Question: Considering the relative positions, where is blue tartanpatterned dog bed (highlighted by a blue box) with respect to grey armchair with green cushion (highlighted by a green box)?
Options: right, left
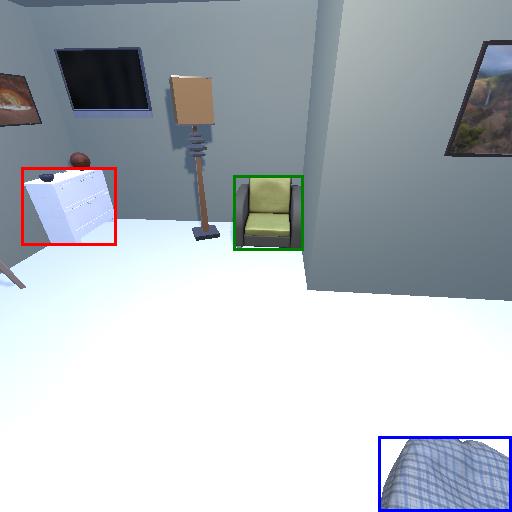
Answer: right